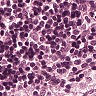
Metastatic tissue present: no